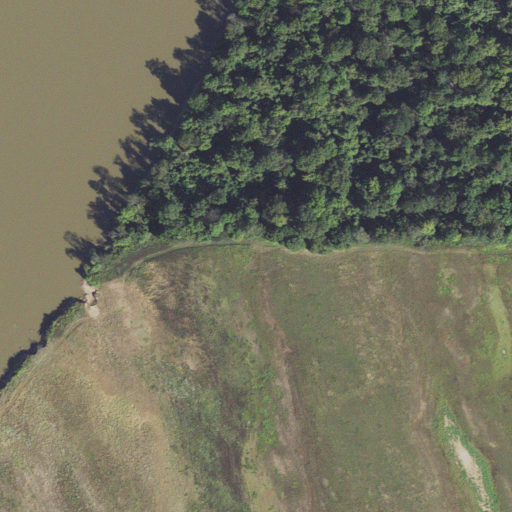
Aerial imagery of cape in Arkansas named Canal Point containing cultivated crops, woody wetlands, open water, and herbaceous wetlands